Field crop: maize
Growth stage: 2
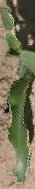
Species: maize